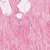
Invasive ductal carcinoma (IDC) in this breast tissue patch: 0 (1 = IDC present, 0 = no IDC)